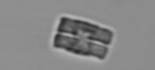
Label: Bacillariophyceae_morphotype1